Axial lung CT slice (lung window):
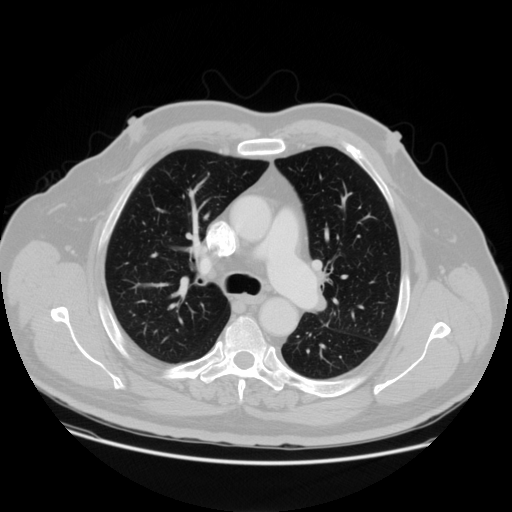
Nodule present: no